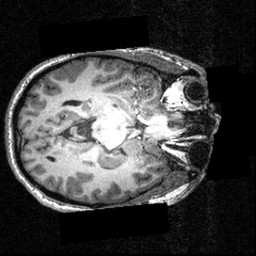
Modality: T1w
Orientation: axial
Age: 22
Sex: male
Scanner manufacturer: siemens
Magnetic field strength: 3.951 T
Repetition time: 1.5 s
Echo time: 0.00335 s